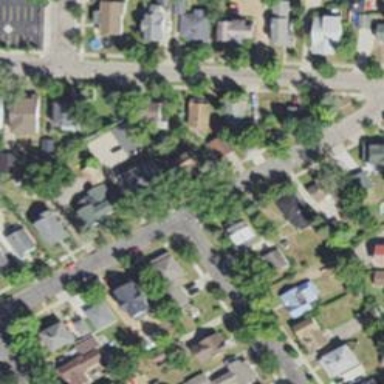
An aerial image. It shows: Residential road with separate sidewalk.